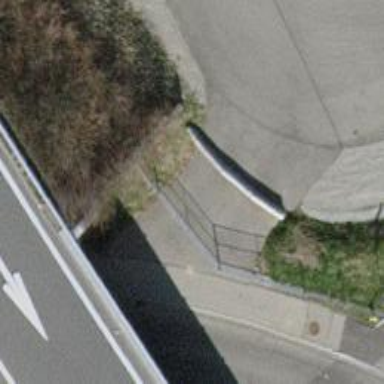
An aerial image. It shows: Gate.